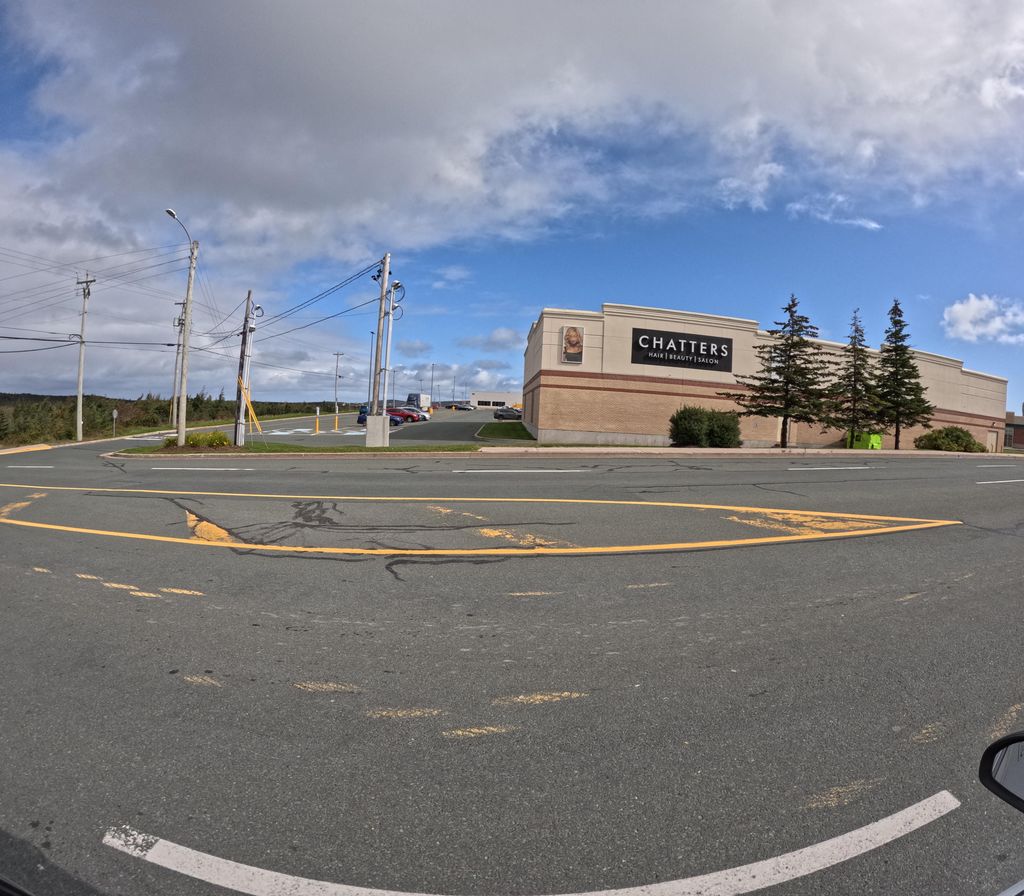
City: st_johns